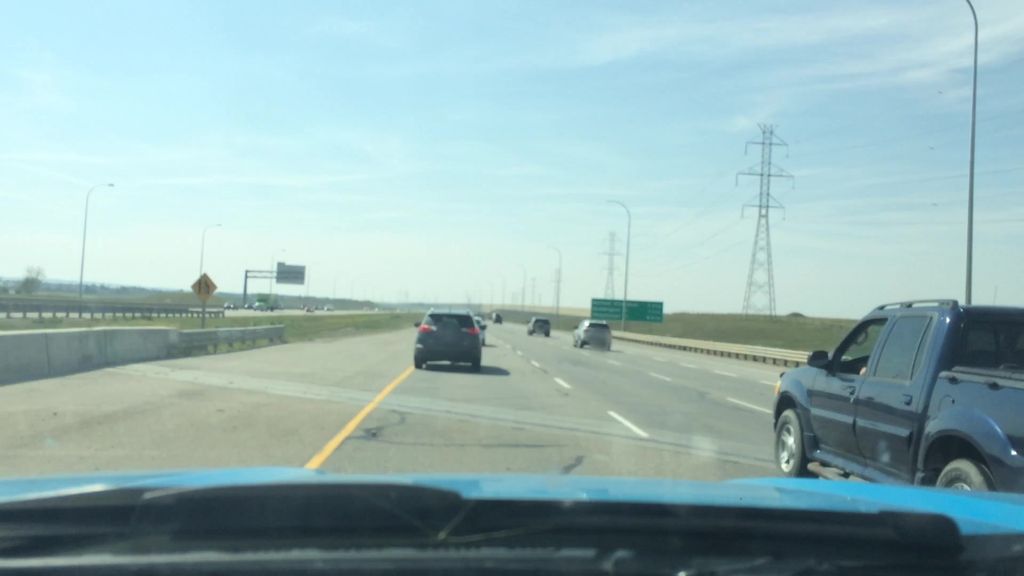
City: calgary